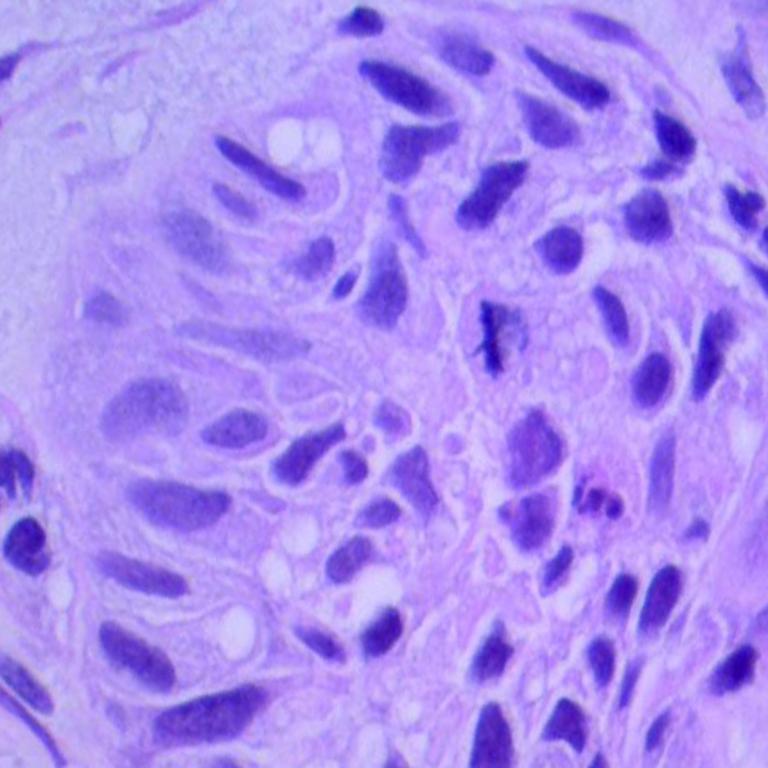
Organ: lung
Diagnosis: squamous carcinomas